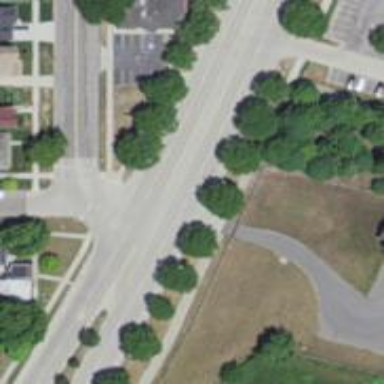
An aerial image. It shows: Secondary road with separate sidewalk.